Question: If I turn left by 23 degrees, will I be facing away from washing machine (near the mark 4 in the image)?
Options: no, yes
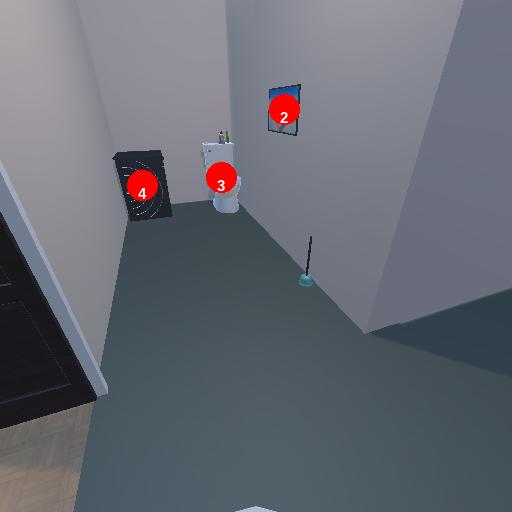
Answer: no